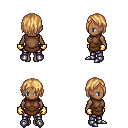
a pixel art fantasy rpg character, female body template, human, dark skin, brown tunic, metal pants, light blonde bangs hairstyle, gold gloves, metal boots, four views (front, back, left, right), 2x2 character sprite sheet, small pixel art, hard edges, no anti-aliasing